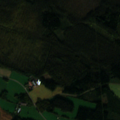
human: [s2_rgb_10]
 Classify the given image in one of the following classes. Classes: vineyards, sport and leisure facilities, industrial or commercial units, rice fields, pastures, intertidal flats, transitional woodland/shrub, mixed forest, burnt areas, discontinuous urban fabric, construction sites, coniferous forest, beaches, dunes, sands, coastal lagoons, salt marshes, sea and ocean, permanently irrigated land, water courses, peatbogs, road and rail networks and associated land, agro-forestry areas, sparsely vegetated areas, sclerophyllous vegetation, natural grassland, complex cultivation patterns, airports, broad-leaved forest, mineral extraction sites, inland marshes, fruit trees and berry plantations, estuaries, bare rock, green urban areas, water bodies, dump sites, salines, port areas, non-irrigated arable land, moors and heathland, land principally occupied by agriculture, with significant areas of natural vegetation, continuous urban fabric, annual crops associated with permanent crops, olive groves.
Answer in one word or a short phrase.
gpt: non-irrigated arable land, land principally occupied by agriculture, with significant areas of natural vegetation, coniferous forest, mixed forest